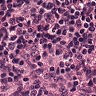
Metastatic tissue present: no